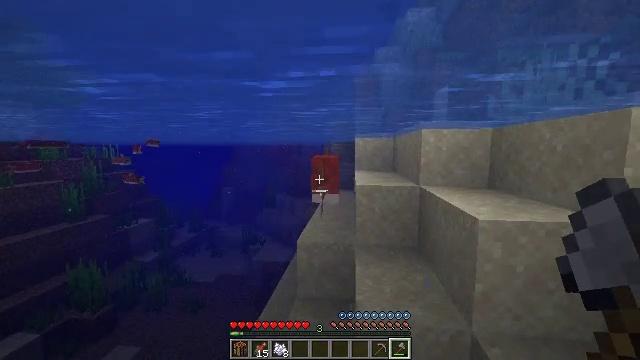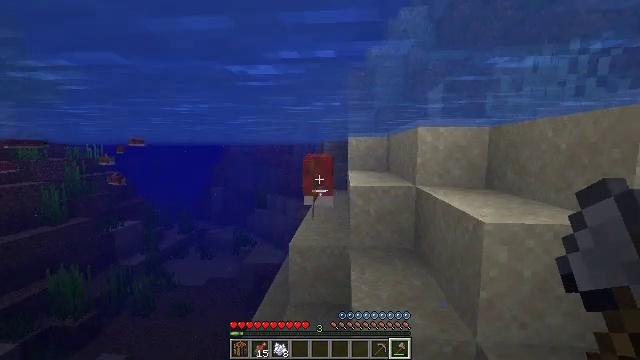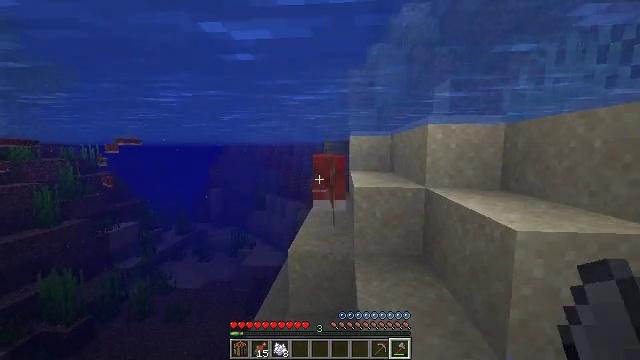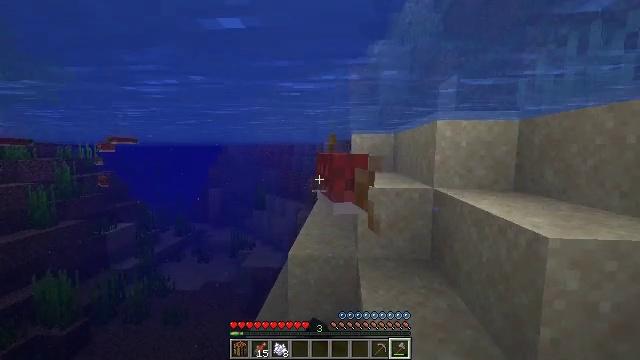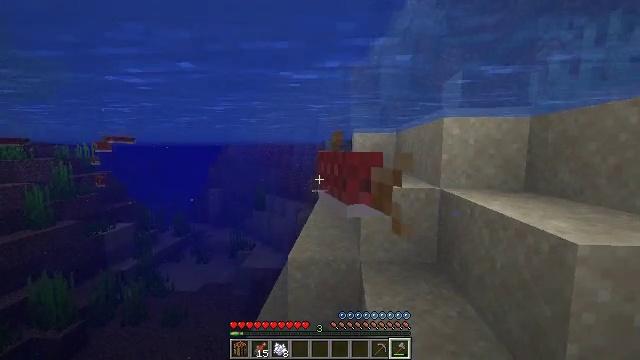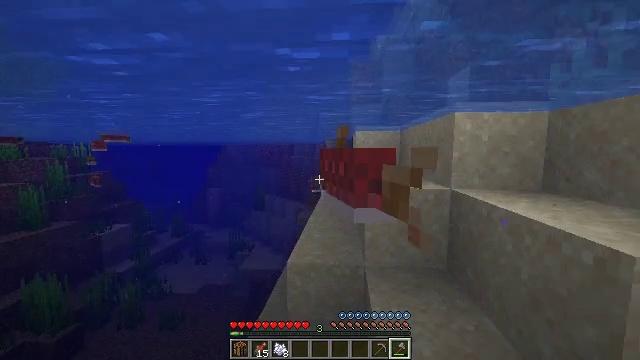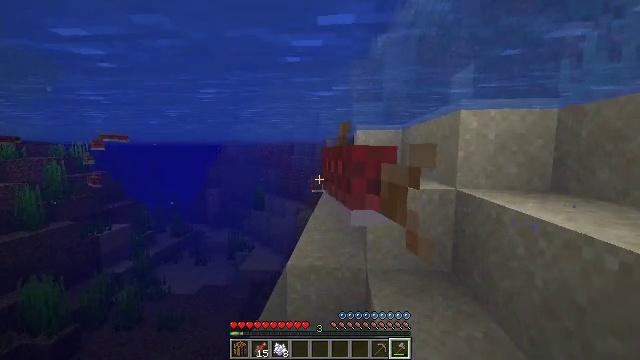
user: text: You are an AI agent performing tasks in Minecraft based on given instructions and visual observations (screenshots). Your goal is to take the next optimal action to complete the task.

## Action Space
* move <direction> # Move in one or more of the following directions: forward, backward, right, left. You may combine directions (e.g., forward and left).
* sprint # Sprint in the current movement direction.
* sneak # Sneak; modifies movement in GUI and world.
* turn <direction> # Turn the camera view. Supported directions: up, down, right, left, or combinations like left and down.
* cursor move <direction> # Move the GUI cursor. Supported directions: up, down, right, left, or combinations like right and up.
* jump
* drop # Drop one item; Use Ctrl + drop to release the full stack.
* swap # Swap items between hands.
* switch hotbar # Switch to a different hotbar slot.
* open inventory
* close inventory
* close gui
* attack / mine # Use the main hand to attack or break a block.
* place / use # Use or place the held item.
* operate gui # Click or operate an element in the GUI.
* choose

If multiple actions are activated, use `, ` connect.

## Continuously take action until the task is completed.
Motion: motion action
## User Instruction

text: Fish and kill the salmon.
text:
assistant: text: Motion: move forward, sprint, turn right
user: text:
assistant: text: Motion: move forward, sprint, attack / mine
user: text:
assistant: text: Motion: move forward, sprint, attack / mine
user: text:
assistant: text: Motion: move forward, sprint, attack / mine
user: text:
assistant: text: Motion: move forward, sprint
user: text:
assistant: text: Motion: move forward, sprint
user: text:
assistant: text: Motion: sprint